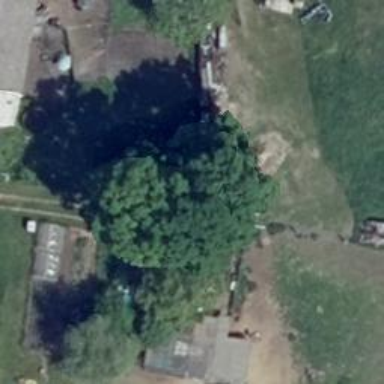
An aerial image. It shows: Deciduous tree with broadleaved leaves.